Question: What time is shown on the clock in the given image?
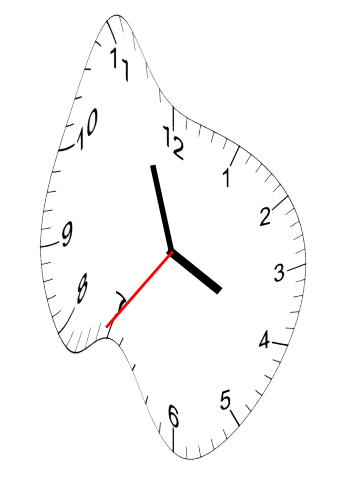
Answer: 03:56:36